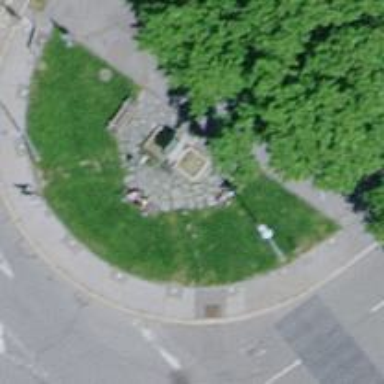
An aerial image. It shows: Fountain.